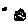
Label: moon